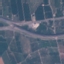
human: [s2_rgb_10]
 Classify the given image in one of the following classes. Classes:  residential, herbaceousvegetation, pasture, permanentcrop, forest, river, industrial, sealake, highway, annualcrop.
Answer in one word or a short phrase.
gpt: Highway